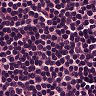
Metastatic tissue present: no